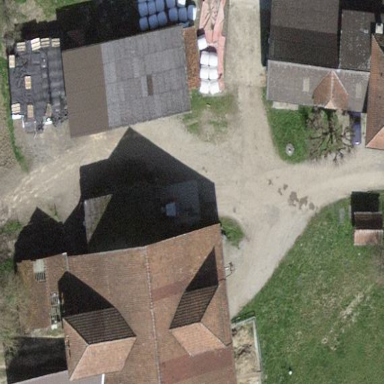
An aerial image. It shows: Farmyard area.